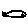
Label: fish